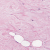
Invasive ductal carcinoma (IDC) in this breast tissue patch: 0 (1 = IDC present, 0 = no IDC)